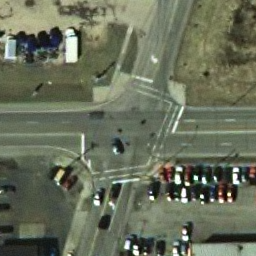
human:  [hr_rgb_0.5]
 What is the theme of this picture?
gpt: intersection